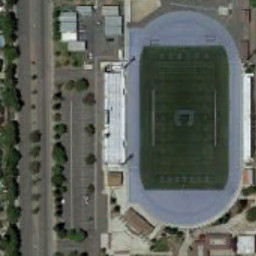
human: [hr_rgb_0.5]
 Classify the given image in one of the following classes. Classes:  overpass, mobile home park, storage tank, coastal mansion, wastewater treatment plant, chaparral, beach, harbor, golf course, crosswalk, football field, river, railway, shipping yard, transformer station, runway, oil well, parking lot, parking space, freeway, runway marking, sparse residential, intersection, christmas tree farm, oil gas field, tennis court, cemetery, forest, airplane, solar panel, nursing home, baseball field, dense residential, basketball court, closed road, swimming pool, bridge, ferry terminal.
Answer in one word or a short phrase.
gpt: football field